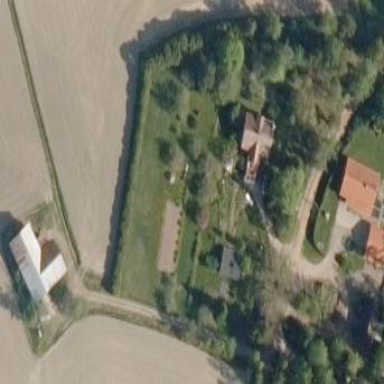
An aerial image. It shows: Isolated dwelling located within farmyard.